Question: When I run my application in debug mode, sometimes I get a runtime error in this function:
'''
void ChatListHandler::seatOccupancyChanged( const std::string& userName, bool occupied, bool isSelf, bool isSelfTable, int tableNo, int seatNo, int numPlayersAtTable )
{
if(!isSelf && (isInGroup(userName,IN_GAME_GROUP) || isInGroup(userName,IN_LOBBY_GROUP)))
{
if(occupied)
{
movePlayer(userName,IN_GAME_GROUP);
}
else
{
movePlayer(userName,IN_LOBBY_GROUP);
}
}
}
bool ChatListHandler::isInGroup( const std::string& name, GroupTypeEnum group )
{
for(size_t i = 0; i < m_groups.size(); ++i)
{
if(m_groups[i].second == group)
{
if(m_groups[i].first->getList())
{
for(agui::ListItem::iterator it =
m_groups[i].first->getList()->getItemsBegin(); it !=
m_groups[i].first->getList()->getItemsEnd(); ++it)
{
if((*it).first.text == name)
{
return true;
}
}
}
break;
}
}
return false;
m_list->repositionGroups();
}
'''
It crashes on:
'''
if((*it).first.text == name)
'''
I get:
'''
Unhandled exception at 0x5fd1942c (msvcp90d.dll) in my.exe: 0xC0000005: Access violation reading location 0x00000040.
'''
The call stack looks like:

Thanks
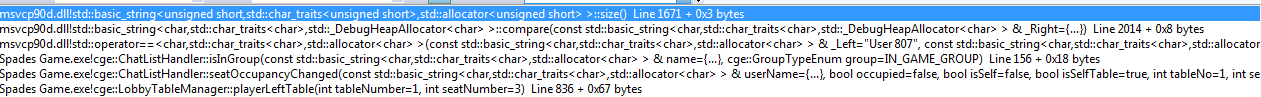
Answer: I can't be sure without seeing all the code, but my guess is that there error has to do with these lines:
'''
for(agui::ListItem::iterator it =
m_groups[i].first->getList()->getItemsBegin(); it !=
m_groups[i].first->getList()->getItemsEnd(); ++it)
'''
Unless your call to 'getList()' is always returning exactly the same list every time (that is, a pointer to the same list, not a copy), you could be getting iterators over different lists. This would mean that the check 'it != m_groups[i].first->getList()->getItemsEnd()' would always be 'false', since the iterators come from different lists. In that case, your iterator could walk off the end of the list, so the dereference would cause a crash.
Hope this helps!